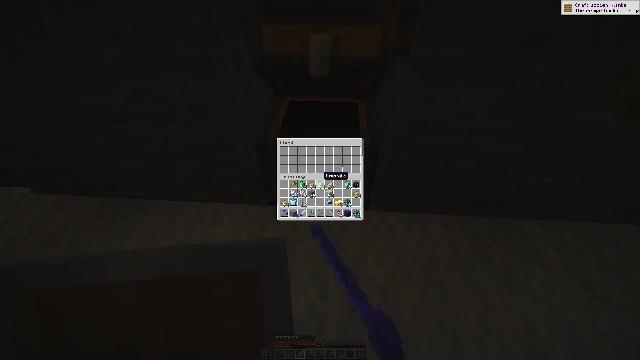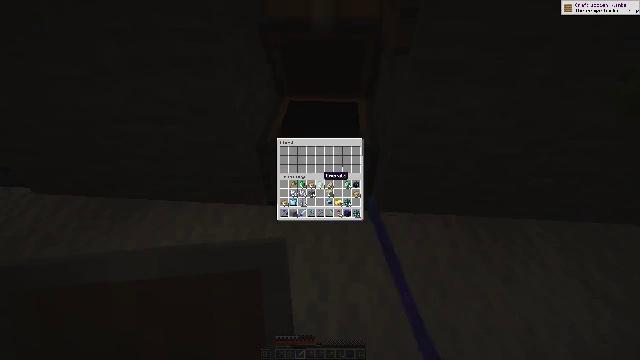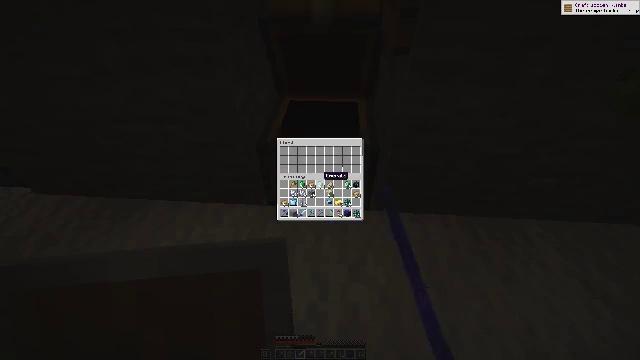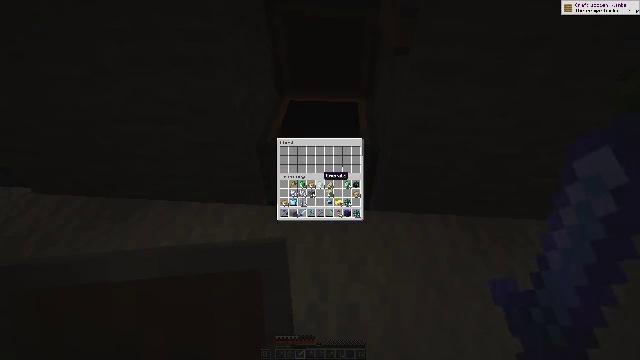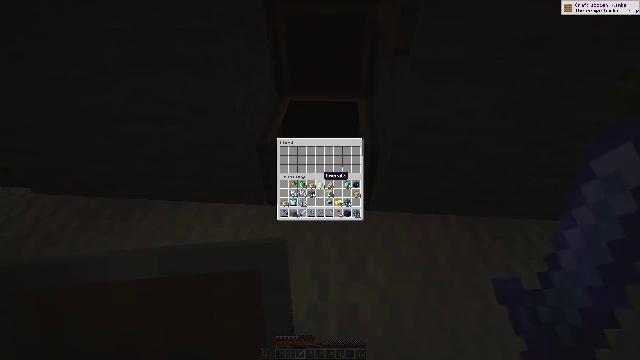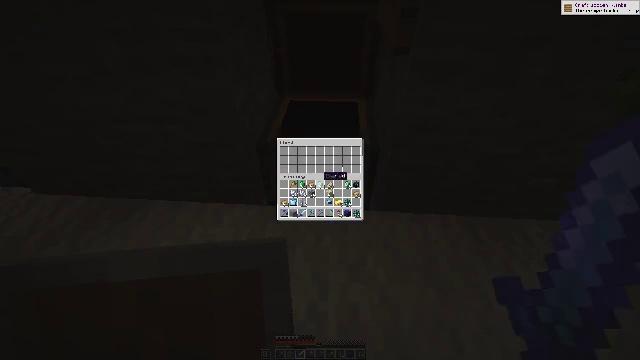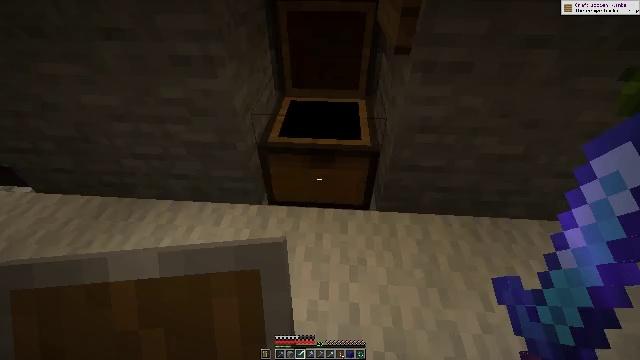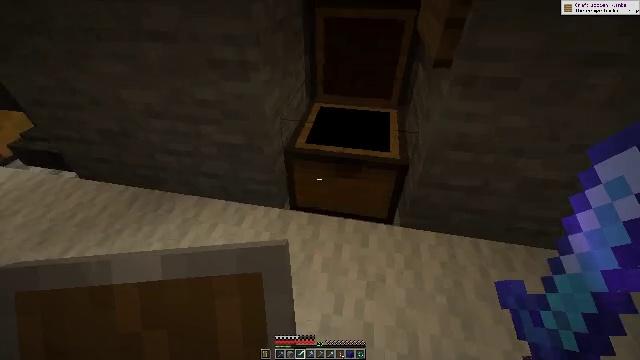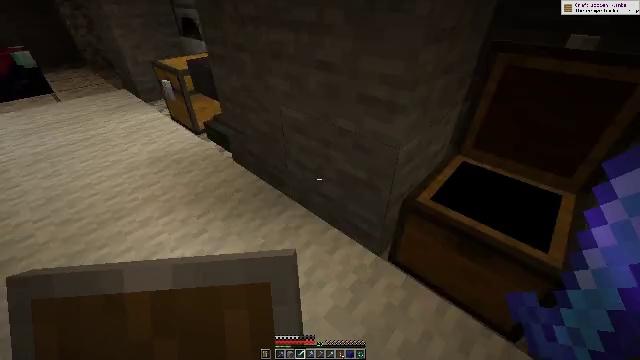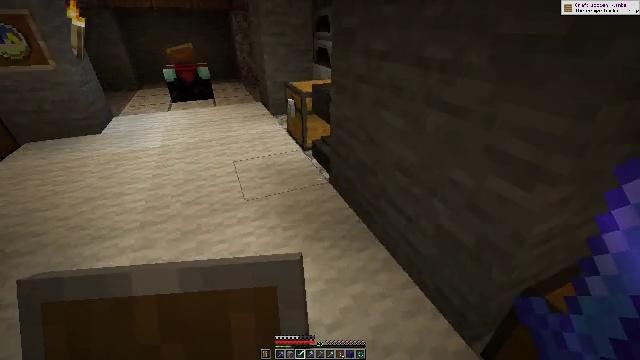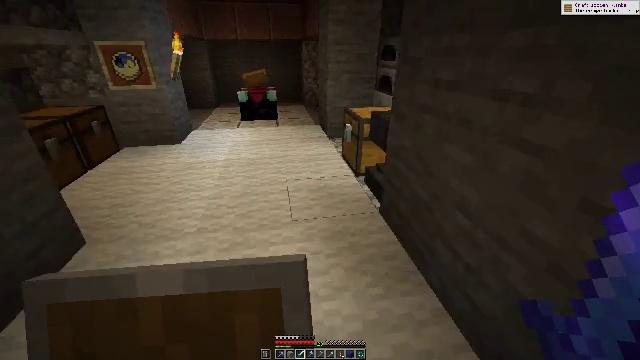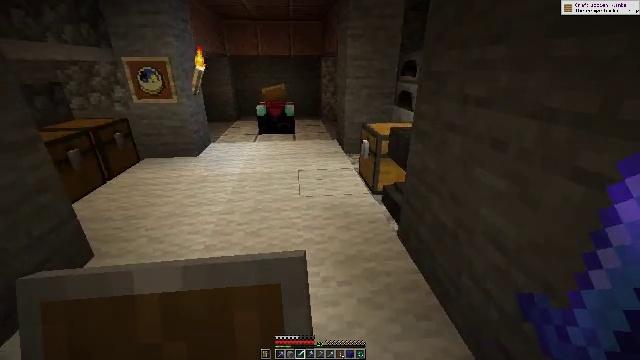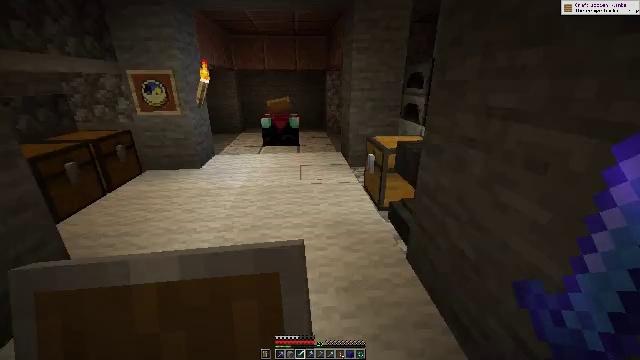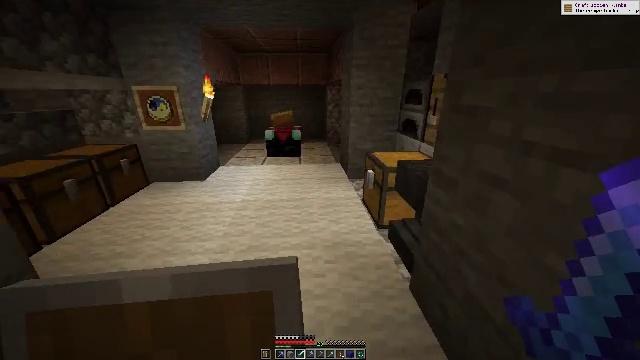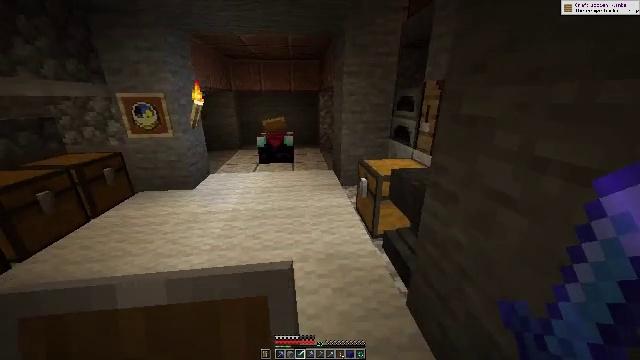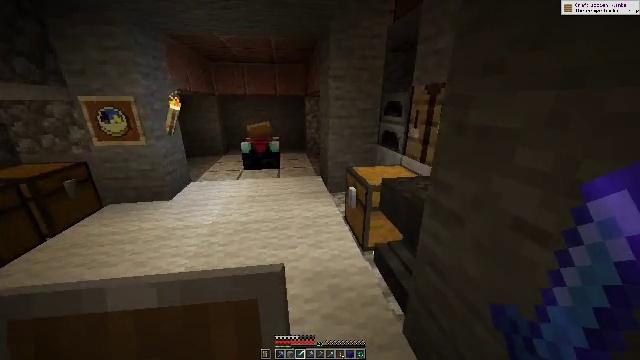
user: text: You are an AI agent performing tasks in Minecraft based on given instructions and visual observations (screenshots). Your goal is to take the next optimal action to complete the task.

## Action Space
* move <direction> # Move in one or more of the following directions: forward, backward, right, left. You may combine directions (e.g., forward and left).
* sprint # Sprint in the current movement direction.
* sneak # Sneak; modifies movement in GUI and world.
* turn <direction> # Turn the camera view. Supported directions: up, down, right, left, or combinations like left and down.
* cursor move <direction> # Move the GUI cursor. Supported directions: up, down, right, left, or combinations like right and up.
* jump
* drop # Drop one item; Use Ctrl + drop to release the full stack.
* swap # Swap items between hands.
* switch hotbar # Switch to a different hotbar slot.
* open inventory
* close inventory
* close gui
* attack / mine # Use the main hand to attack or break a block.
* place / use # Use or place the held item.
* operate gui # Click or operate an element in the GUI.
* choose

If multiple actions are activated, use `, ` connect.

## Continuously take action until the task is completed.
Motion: motion action
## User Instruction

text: Mine the blue shulker box.
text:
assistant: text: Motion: no_op
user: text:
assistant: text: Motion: no_op
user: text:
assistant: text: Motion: no_op
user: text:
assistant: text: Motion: no_op
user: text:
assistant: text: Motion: no_op
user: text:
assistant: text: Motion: close inventory
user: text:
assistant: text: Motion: move forward, turn left, close inventory
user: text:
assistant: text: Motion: move forward, turn left and up, close inventory
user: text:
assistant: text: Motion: move forward, turn left and up
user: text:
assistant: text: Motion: move forward, turn left and up
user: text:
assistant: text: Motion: move forward, sprint, turn left and up
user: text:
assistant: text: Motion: move forward, sprint, turn left and up
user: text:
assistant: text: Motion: move forward, sprint
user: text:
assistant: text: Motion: move forward, sprint, turn right and up
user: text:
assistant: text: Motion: move forward, turn right
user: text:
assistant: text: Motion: move forward, turn right
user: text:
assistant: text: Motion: move forward, turn right and down
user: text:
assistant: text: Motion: move forward, turn right and down
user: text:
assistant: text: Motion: move forward, turn right and down, use / place
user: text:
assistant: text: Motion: use / place
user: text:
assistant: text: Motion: use / place
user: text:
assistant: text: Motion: use / place
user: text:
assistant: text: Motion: use / place
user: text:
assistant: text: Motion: no_op
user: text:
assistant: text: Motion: no_op
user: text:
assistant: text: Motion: no_op
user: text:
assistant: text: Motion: no_op
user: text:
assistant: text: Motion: no_op
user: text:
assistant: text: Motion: no_op
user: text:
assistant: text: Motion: no_op